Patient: sex F, age 36
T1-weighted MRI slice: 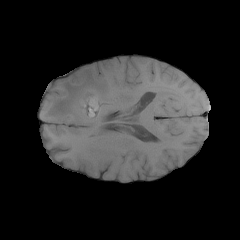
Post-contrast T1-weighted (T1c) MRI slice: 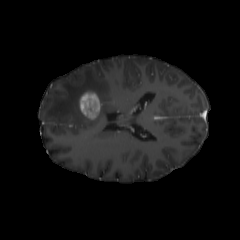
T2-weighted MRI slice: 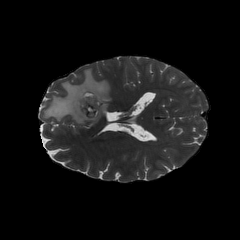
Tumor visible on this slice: yes
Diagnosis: Glioblastoma, IDH-wildtype
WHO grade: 4